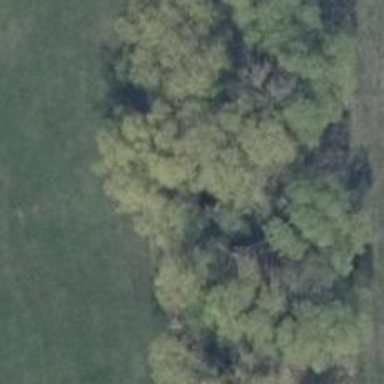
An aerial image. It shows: Row of deciduous broadleaved trees.